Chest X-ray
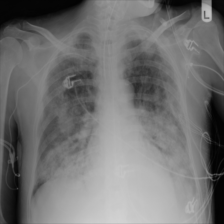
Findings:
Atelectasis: negative
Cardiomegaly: negative
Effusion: negative
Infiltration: positive
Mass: negative
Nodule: negative
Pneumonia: negative
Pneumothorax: negative
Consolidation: positive
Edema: negative
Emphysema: negative
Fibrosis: negative
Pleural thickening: negative
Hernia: negative